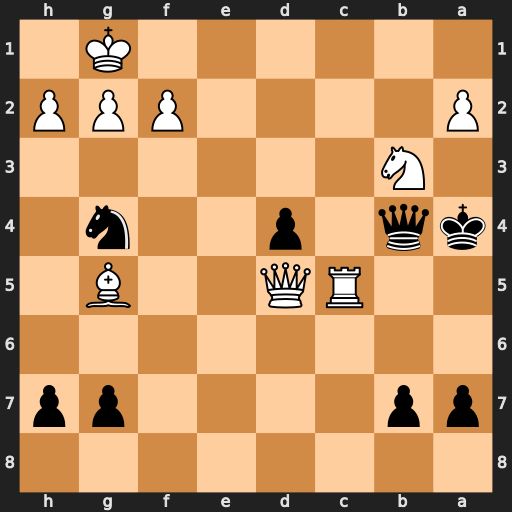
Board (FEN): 8/pp4pp/8/2RQ2B1/kq1p2n1/1N6/P4PPP/6K1
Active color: b
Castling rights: -
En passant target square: -
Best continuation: Qe1#